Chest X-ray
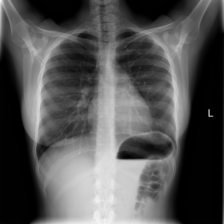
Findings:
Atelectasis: negative
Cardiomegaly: negative
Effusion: negative
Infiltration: negative
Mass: negative
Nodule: negative
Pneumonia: negative
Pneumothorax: negative
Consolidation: negative
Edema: negative
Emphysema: negative
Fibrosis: negative
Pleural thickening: negative
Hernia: negative